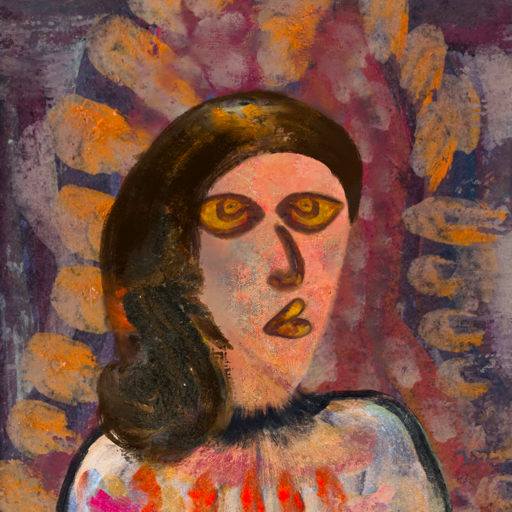
Background: Doll, Head And Neck Side: Irani, Face Side: Comrade, Bust: Childish, Hair Side: Gypsy_Queen, Head Accessory: Blank, Second Necklace: Blank, Necklace: Blank, Baby: Blank